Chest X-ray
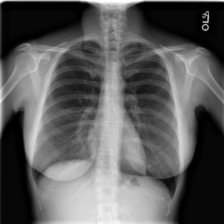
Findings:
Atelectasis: negative
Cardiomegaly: negative
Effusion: negative
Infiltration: negative
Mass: negative
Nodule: negative
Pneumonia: negative
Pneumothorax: negative
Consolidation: negative
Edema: negative
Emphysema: negative
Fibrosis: negative
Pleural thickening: negative
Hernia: negative